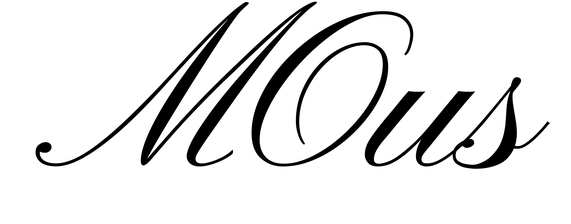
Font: PinyonScript-Regular